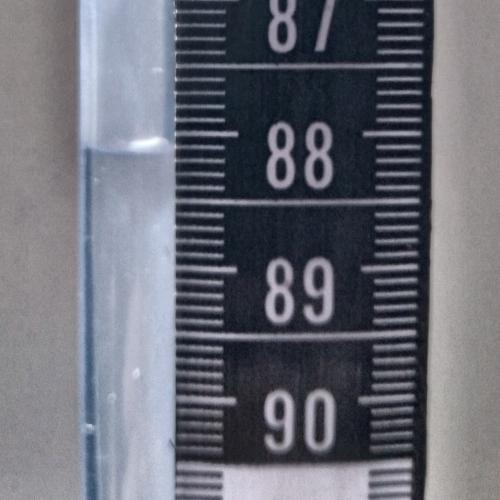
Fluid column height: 88.1 cm